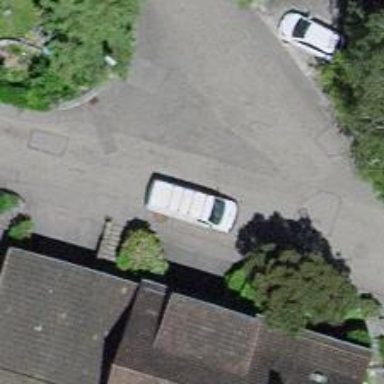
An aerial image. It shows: Residential road with asphalt surface.